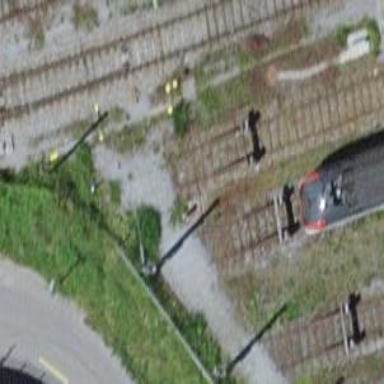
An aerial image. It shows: Railway buffer stop.